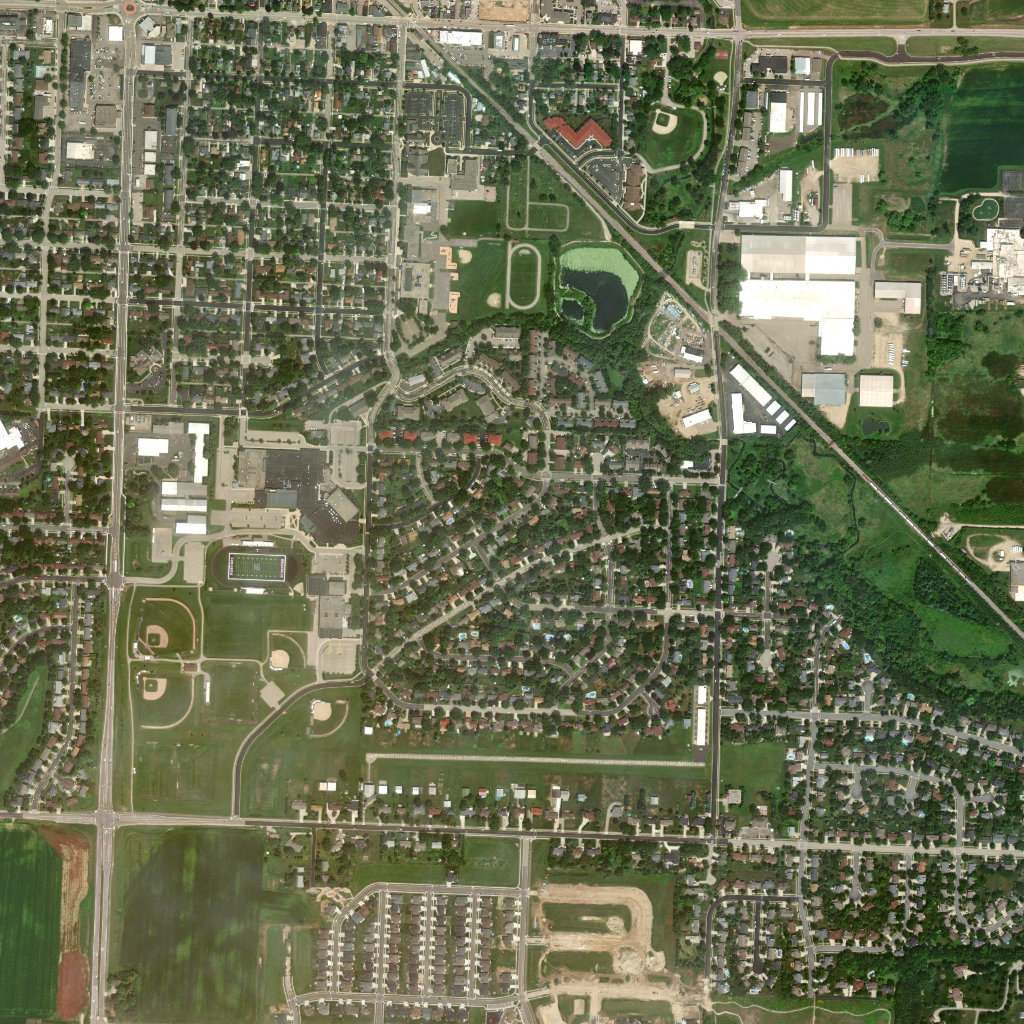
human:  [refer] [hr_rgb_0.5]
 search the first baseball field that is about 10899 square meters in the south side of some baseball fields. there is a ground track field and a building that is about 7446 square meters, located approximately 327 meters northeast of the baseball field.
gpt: <box>[[13, 65, 19, 71, 0]]</box>